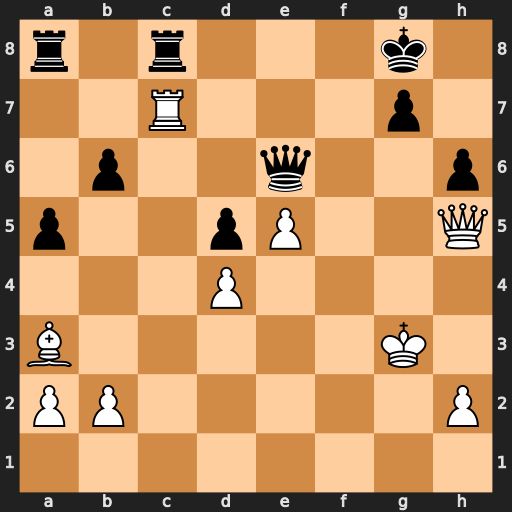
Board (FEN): r1r3k1/2R3p1/1p2q2p/p2pP2Q/3P4/B5K1/PP5P/8
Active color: w
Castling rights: -
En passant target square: -
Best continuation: Re7 Re8 Rxe6